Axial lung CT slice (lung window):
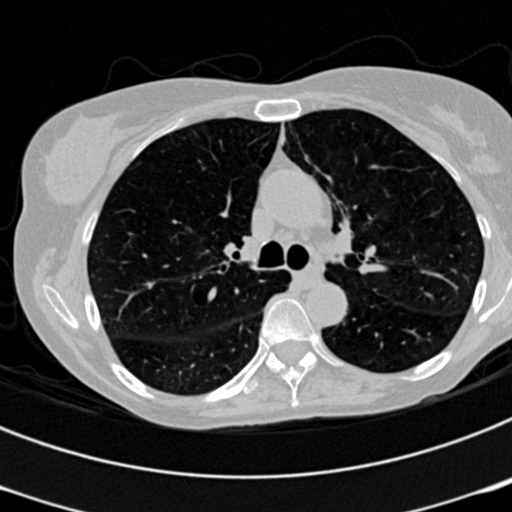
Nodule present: no